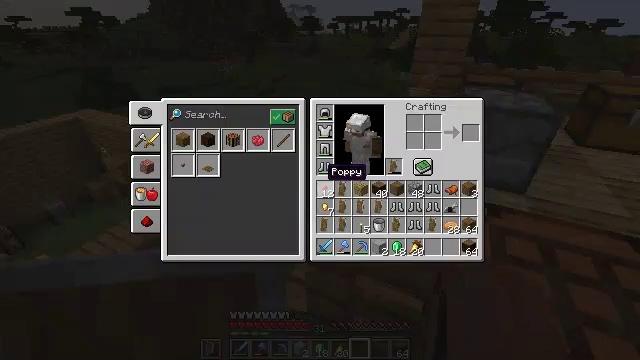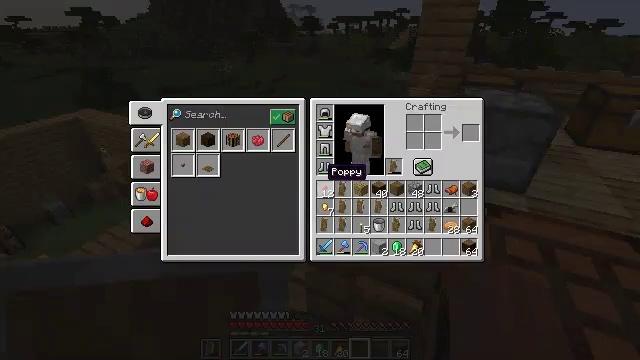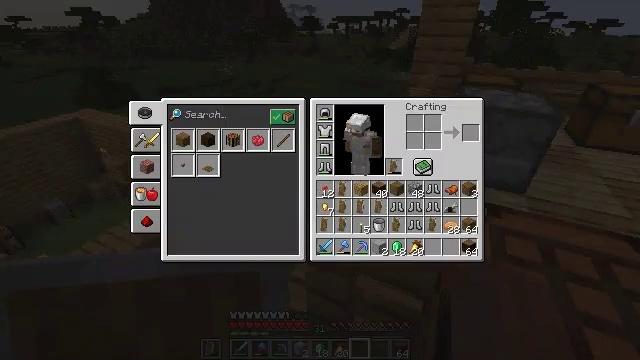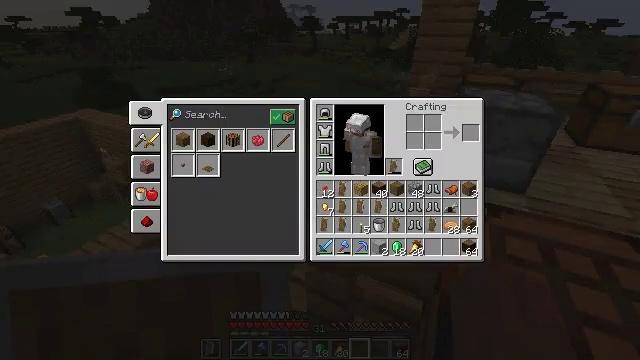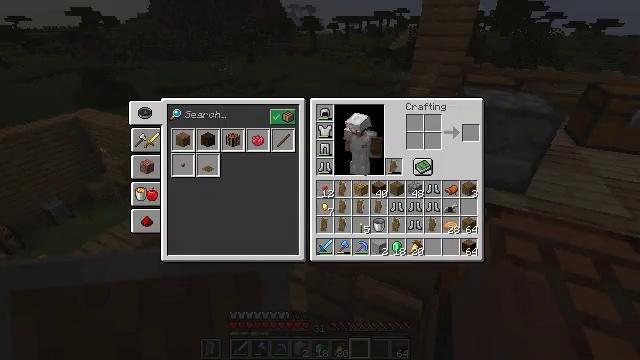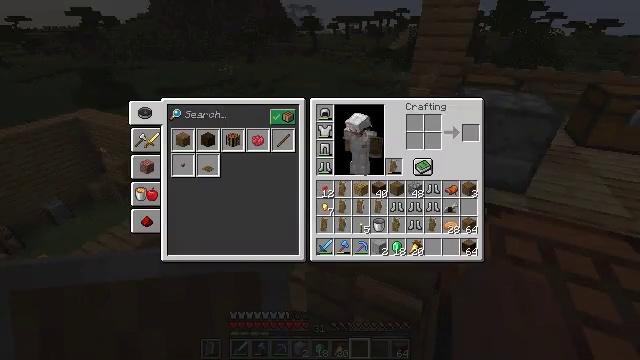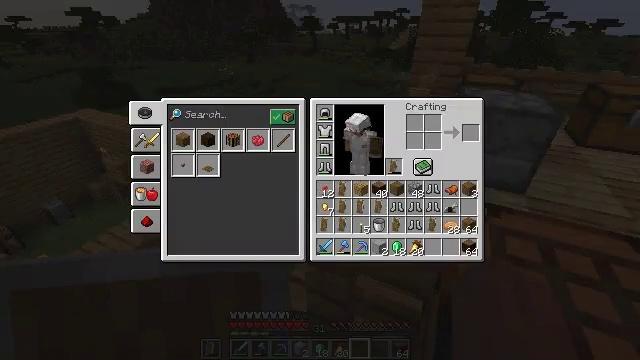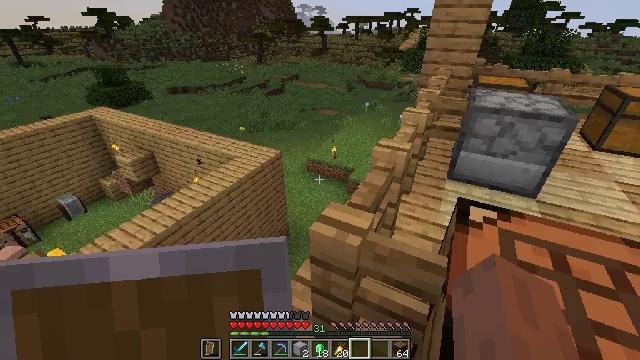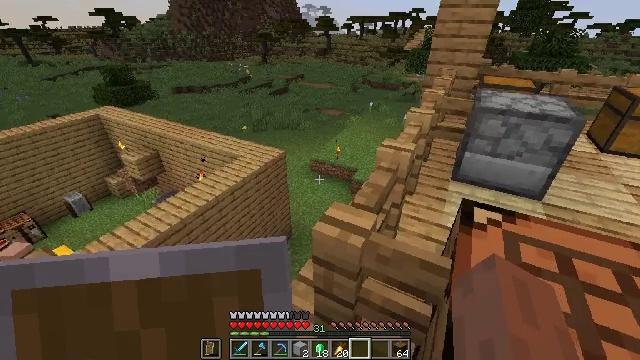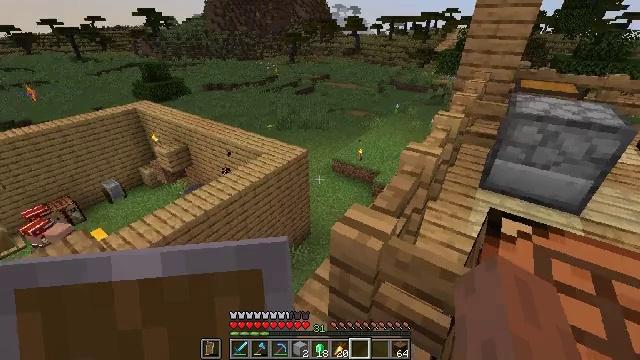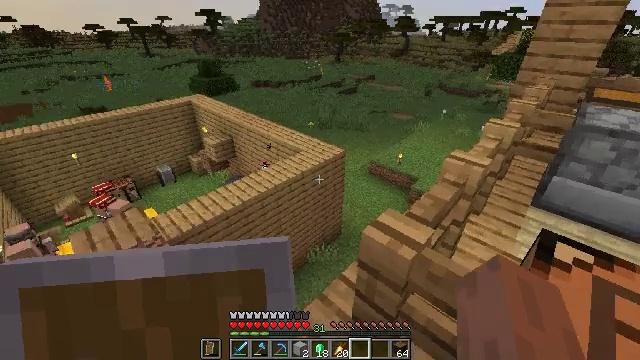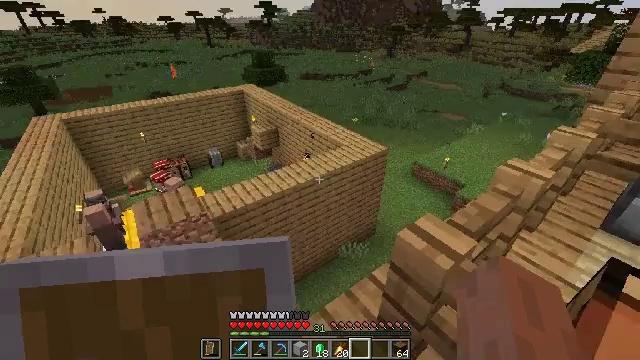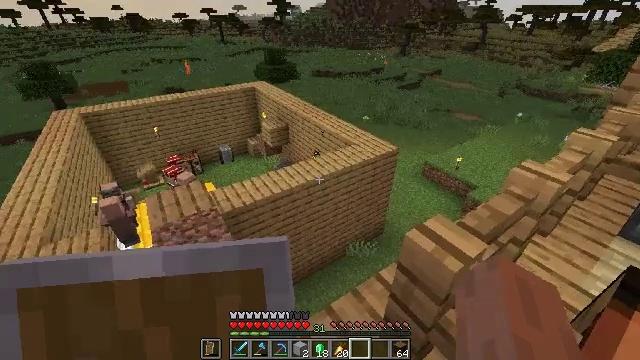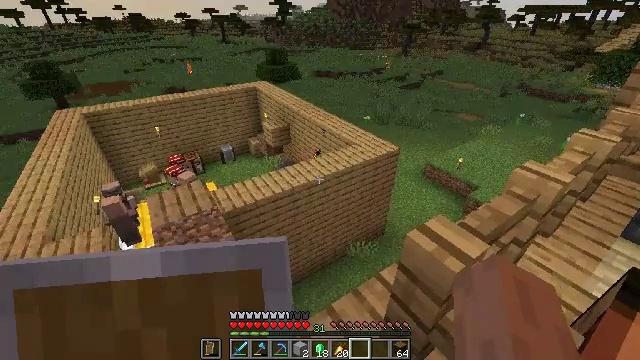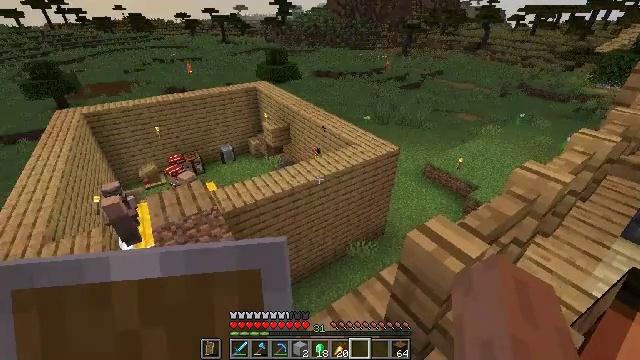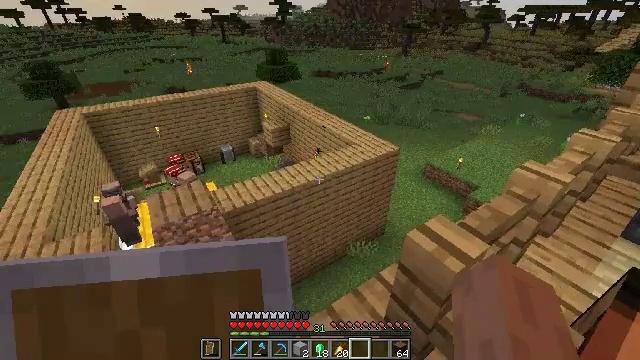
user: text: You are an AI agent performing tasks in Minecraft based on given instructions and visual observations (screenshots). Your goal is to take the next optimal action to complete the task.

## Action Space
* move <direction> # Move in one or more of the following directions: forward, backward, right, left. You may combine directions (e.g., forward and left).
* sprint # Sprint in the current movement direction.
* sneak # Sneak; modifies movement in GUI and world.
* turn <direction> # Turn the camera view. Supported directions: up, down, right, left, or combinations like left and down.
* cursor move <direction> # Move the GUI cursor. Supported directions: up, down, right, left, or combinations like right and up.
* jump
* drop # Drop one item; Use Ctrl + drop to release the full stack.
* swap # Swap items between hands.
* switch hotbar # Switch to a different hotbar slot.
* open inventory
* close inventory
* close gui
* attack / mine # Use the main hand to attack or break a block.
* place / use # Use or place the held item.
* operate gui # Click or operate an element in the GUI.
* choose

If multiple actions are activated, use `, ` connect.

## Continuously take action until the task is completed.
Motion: motion action
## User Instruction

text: Remove a shield from the inventory.
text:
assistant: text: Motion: open inventory
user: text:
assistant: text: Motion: open inventory
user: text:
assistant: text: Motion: cursor move left
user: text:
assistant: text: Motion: cursor move left
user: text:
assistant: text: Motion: no_op
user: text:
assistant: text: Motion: cursor move left
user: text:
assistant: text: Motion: cursor move left, close inventory
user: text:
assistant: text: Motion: close inventory
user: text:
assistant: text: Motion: turn left, close inventory
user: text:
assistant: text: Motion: turn left
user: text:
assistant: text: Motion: turn left and down
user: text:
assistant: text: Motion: turn left
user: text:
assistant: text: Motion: no_op
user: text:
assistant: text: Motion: no_op
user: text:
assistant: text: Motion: no_op
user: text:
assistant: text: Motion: open inventory
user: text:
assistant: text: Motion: open inventory
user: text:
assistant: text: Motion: open inventory
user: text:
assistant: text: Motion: no_op
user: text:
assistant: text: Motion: no_op
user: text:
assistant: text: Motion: no_op
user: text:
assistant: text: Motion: no_op
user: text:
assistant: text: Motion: cursor move left
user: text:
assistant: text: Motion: cursor move left, close inventory
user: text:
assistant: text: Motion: close inventory
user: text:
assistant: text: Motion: turn left and down
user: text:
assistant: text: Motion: turn left and down
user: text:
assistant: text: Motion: move forward, sprint, turn left and down
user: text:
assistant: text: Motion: move forward, sprint, turn left and down
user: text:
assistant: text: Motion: move forward, sprint, turn left and down